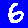
Digit: 6